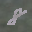
Label: 8